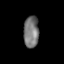
Tissue: lung
Cell type: T cells
Senescence score: 0.2351
Nuclear area (px): 472
Mean DAPI intensity: 117.799